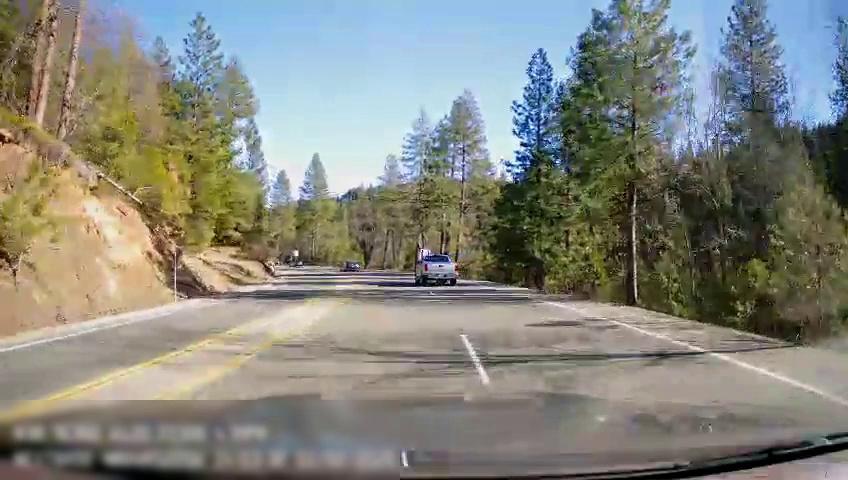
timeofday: Day
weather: Sunny
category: Drivable Space
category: Vehicles | Car
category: Vehicles | Truck
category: Lanes | Opposite Lane
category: Lanes | Opposite Lane
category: Lanes | Current Lane
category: Lanes | Current Lane
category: Lanes | Current Lane